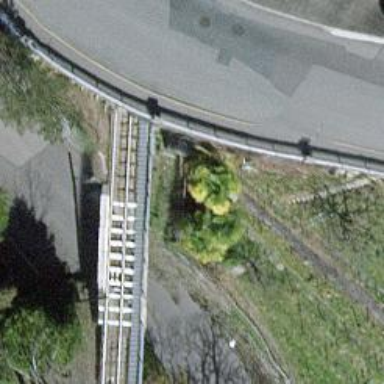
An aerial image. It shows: Funicular railway bridge.